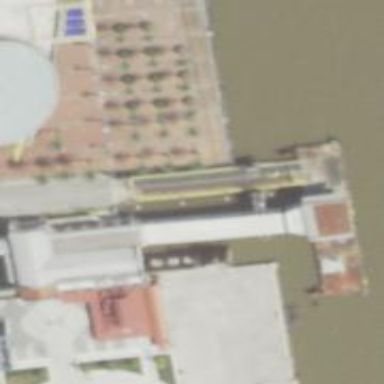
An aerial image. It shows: Man-made pier.